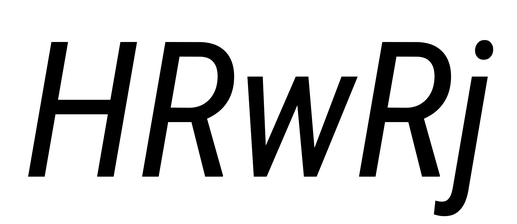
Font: Roboto-Italic_Condensed_Italic